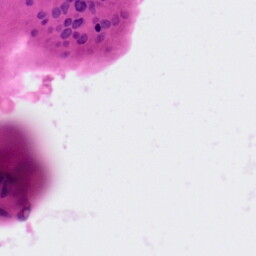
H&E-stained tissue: Colon